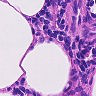
Metastatic tissue present: no